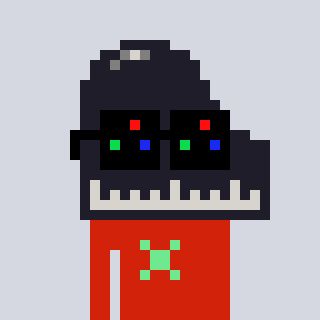
a pixel art character with square black sunglasses, a piano-shaped head and a red-colored body on a cool background